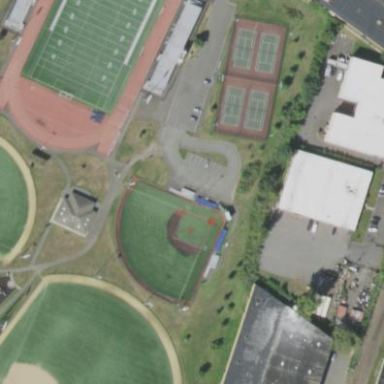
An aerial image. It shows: Baseball pitch for leisure and sports activities.